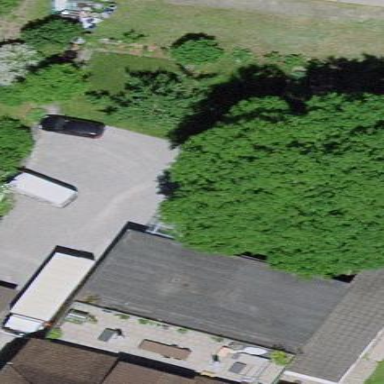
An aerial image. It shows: View of roof of building.